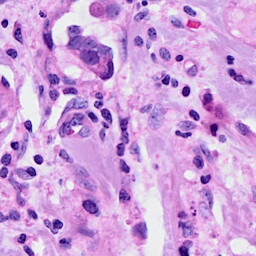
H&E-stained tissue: Breast